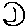
Label: moon